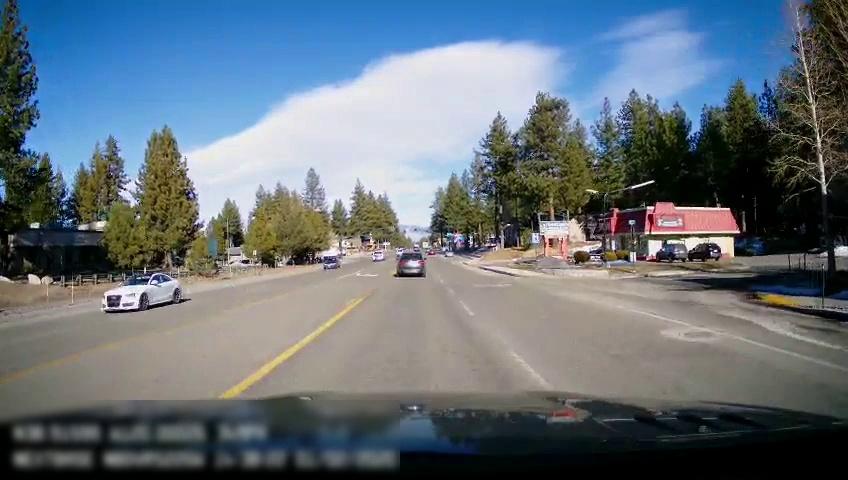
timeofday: Day
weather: Sunny
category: Drivable Space
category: Vehicles | SUV
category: Vehicles | Car
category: Vehicles | Car
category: Vehicles | Truck
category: Vehicles | SUV
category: Vehicles | SUV
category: Lanes | Opposite Lane
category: Lanes | Opposite Lane
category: Lanes | Current Lane
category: Lanes | Current Lane